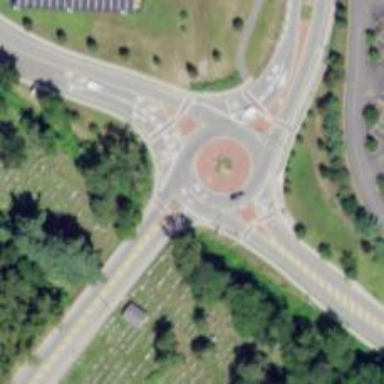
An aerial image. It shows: Roundabout at tertiary road junction.